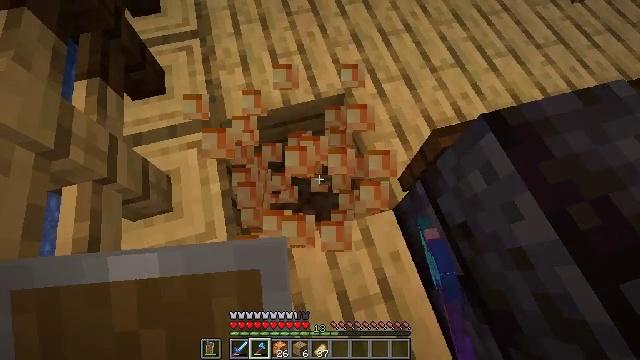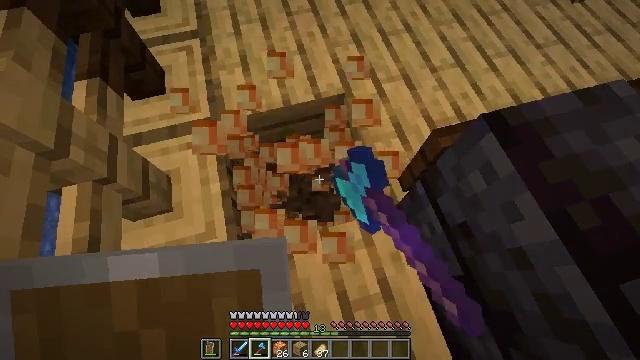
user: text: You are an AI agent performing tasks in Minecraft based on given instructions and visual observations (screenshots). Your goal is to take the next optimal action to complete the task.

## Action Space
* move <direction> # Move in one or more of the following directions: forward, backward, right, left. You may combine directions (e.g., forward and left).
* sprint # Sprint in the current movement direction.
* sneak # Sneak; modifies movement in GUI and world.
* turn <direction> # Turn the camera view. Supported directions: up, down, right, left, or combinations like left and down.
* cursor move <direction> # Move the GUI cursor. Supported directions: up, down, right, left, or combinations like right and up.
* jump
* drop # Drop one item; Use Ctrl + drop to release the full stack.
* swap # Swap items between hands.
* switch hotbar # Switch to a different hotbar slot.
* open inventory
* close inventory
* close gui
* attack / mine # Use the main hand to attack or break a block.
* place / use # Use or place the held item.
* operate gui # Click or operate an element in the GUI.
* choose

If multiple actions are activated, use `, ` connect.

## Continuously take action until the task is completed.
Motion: motion action
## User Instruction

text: Attack the shroomlight to pick it up.
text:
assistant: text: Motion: attack / mine
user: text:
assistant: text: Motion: attack / mine